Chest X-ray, PA view. Patient: 48 years old, sex F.
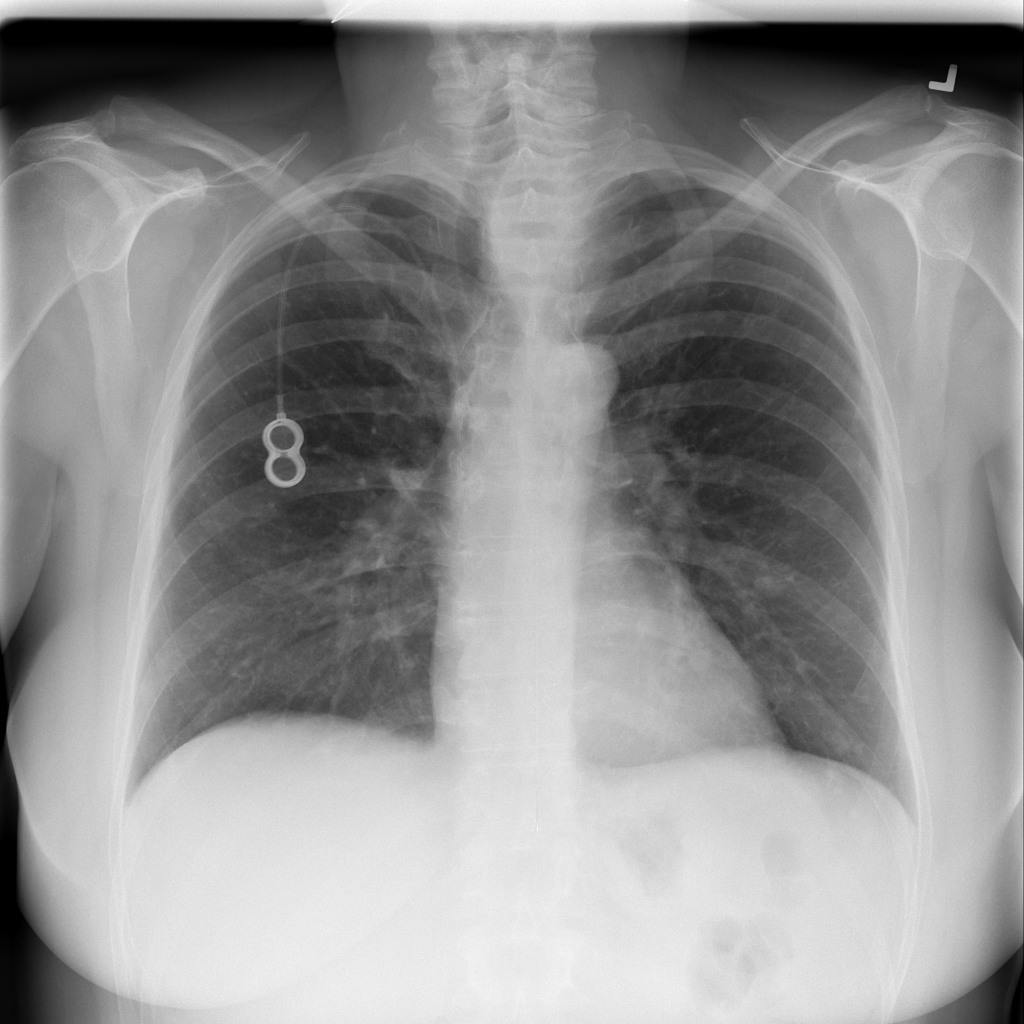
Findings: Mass